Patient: sex M, age 76
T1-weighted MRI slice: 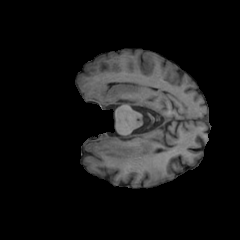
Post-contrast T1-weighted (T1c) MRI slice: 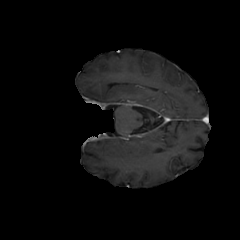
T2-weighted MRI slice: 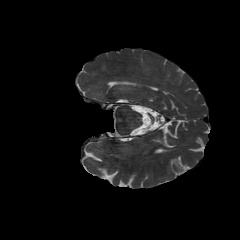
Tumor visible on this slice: yes
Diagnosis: Glioblastoma, IDH-wildtype
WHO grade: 4